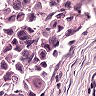
Metastatic tissue present: yes